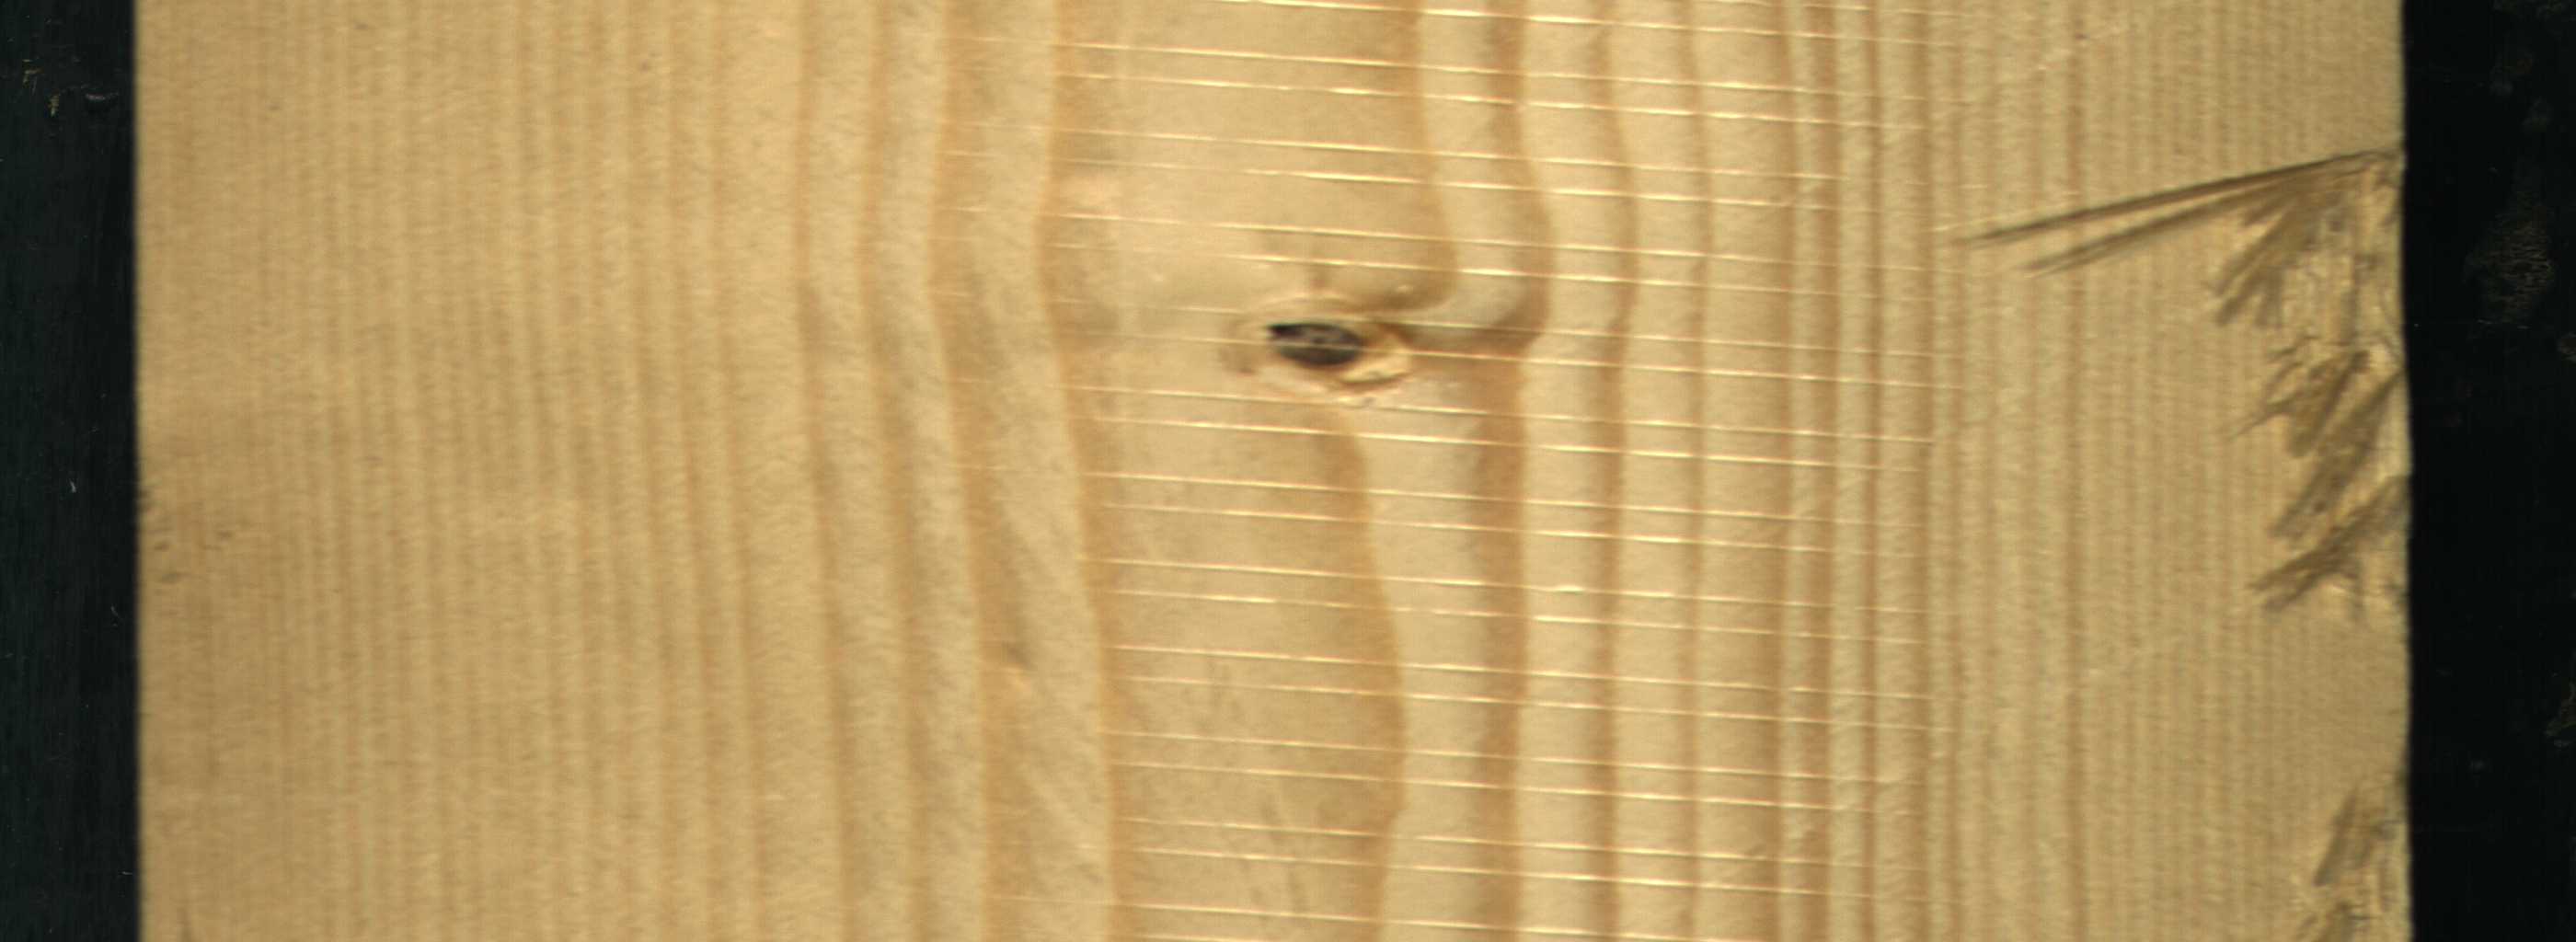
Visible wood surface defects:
Dead_Knot